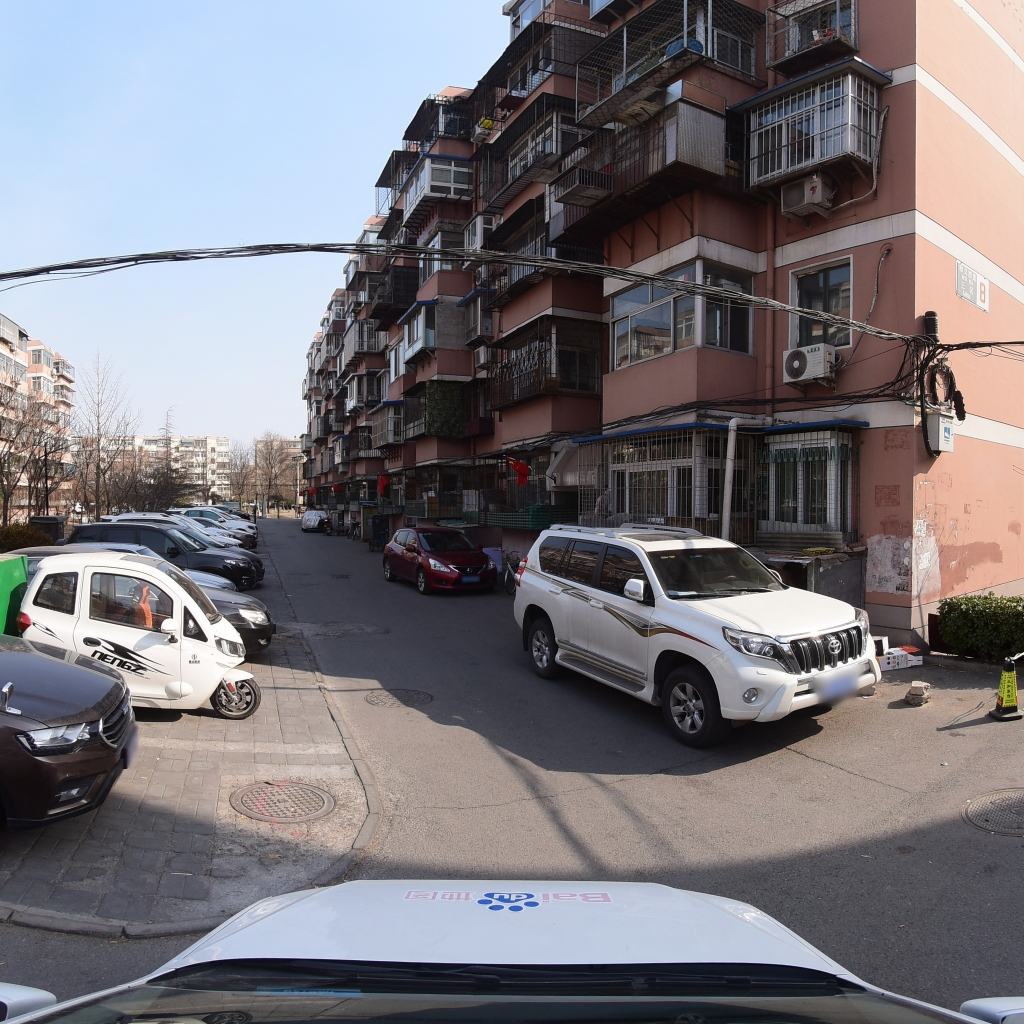
Region: Fengtai
Road damage annotations: longitudinal crack, transverse crack, manhole cover, manhole cover, manhole cover